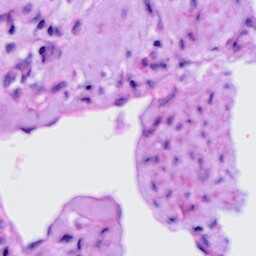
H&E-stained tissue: Cervix